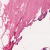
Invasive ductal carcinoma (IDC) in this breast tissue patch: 0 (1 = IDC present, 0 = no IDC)